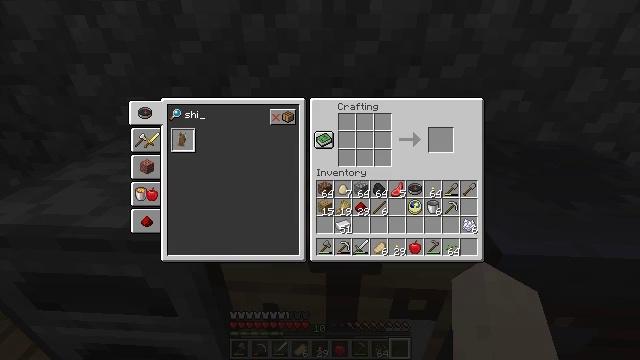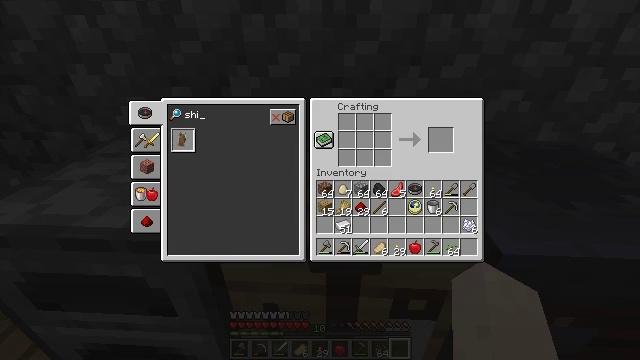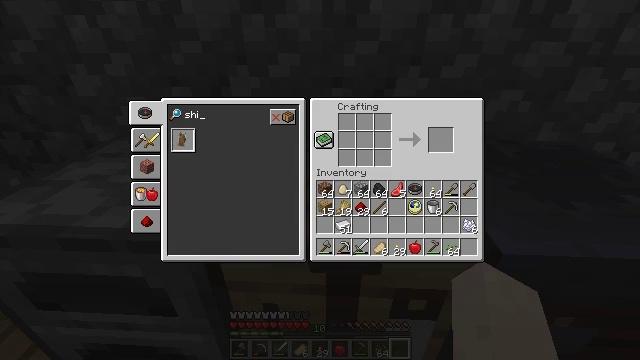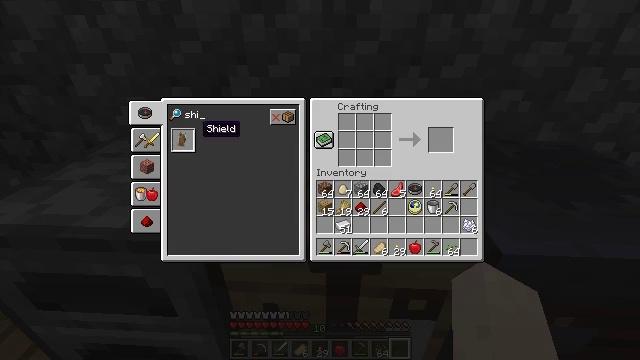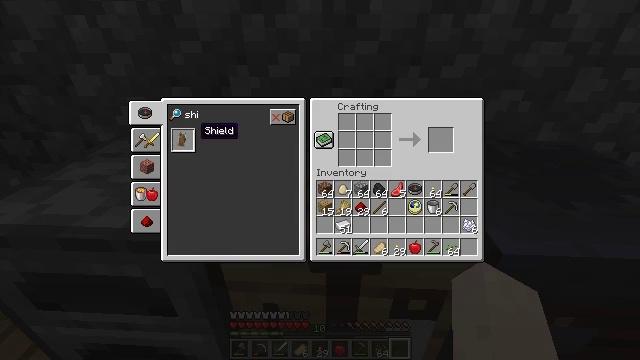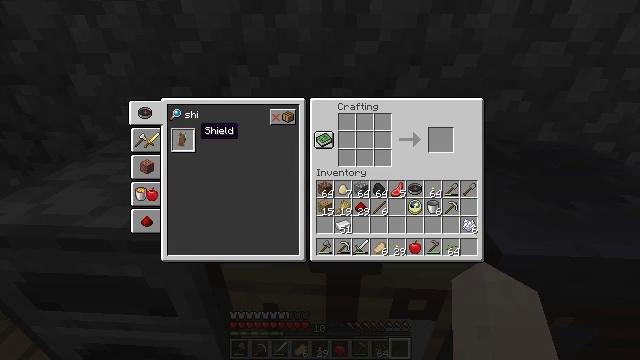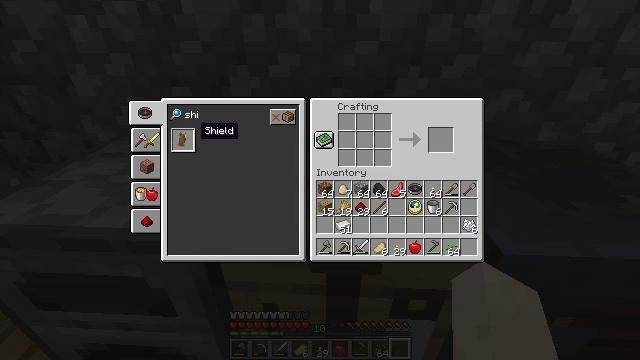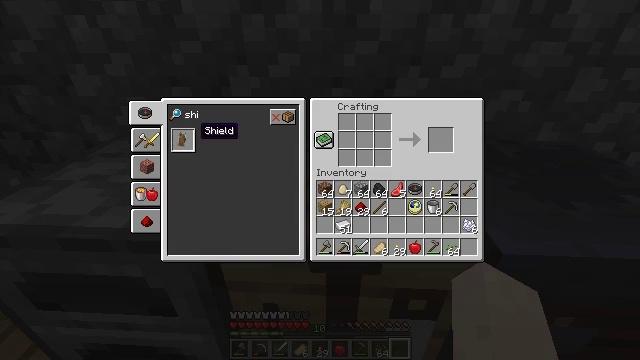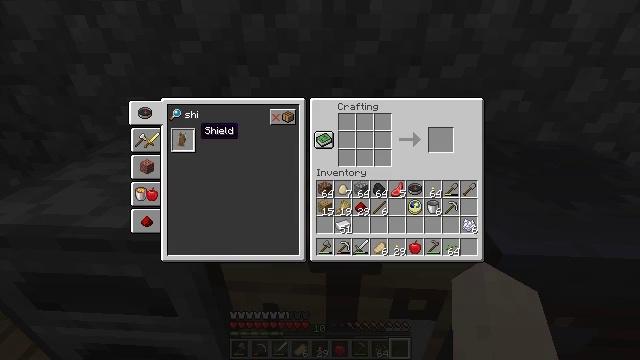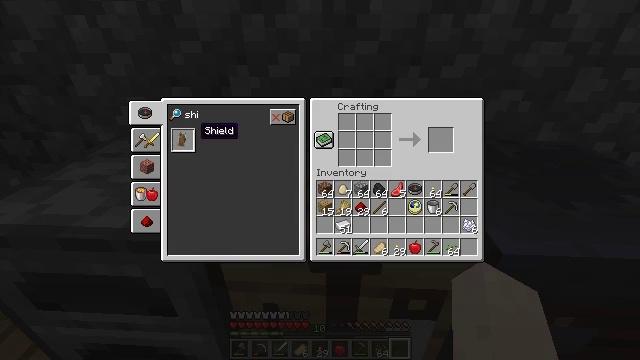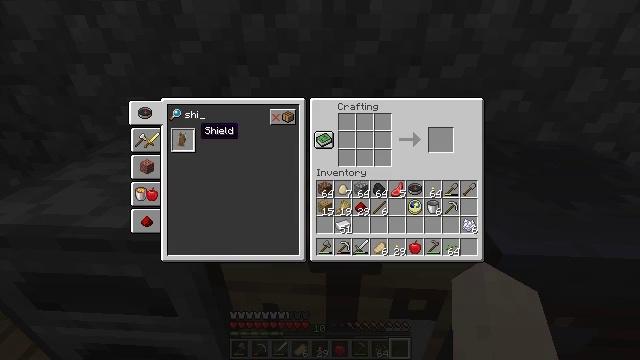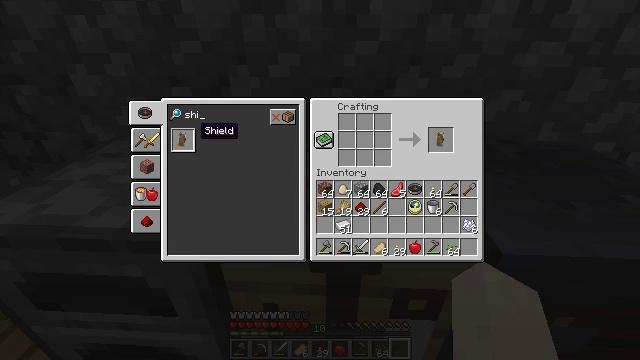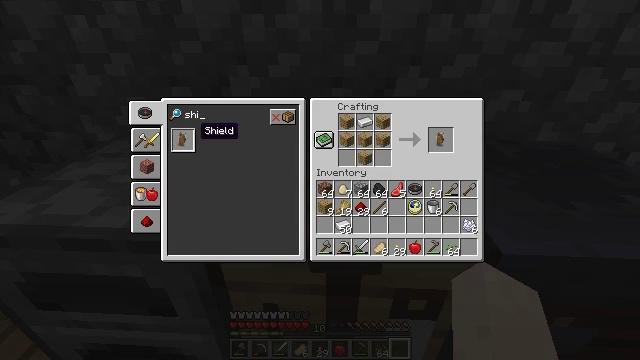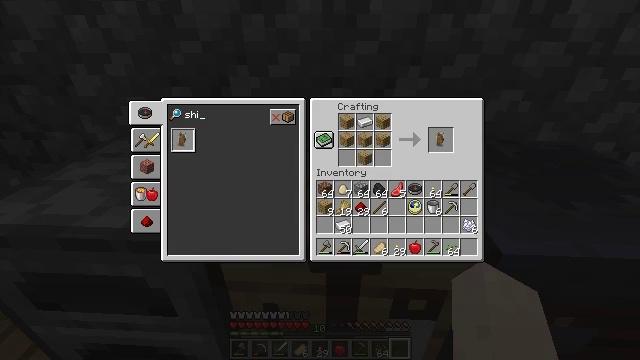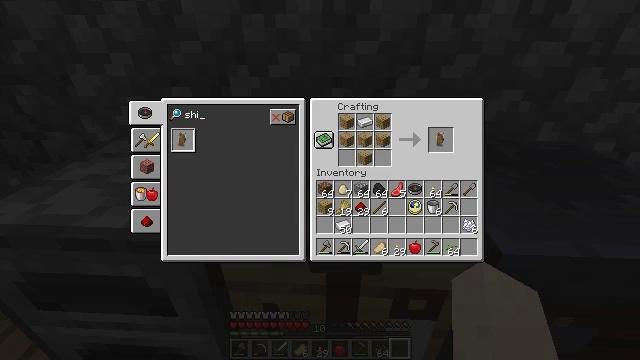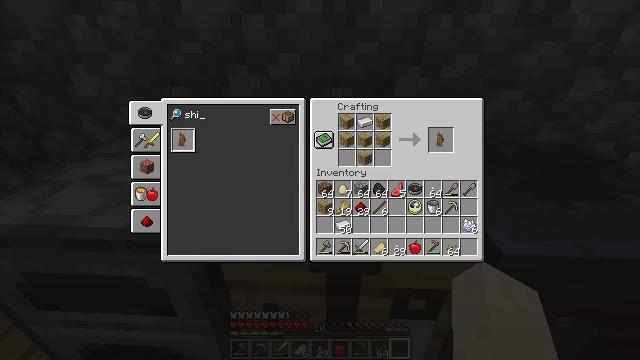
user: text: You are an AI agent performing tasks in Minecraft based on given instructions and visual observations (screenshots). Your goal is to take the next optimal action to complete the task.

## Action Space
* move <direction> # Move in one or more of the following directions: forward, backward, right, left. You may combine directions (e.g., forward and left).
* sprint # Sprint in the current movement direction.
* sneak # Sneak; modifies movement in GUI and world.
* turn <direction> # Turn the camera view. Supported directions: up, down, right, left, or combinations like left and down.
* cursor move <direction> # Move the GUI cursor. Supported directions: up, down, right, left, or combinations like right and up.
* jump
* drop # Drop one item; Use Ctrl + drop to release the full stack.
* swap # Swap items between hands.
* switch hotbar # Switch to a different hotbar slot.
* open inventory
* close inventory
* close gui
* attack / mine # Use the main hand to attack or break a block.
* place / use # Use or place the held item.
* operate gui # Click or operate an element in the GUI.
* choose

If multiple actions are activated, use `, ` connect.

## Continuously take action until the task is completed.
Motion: motion action
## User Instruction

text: Combine wood planks and iron to craft a shield.
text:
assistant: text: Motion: no_op
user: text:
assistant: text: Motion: no_op
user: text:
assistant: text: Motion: no_op
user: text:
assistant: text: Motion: no_op
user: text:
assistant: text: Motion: no_op
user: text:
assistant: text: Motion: operate gui
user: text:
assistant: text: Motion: operate gui
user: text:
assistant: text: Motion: operate gui
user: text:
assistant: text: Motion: no_op
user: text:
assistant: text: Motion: no_op
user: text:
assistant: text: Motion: no_op
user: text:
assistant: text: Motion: no_op
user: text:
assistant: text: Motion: cursor move right and down
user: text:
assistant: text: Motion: cursor move right and down
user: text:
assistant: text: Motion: cursor move right
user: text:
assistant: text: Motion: cursor move right
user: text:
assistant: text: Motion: cursor move right
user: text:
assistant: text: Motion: no_op
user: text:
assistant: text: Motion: no_op
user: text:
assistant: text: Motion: no_op
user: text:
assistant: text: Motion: no_op
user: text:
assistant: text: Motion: no_op
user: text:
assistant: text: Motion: cursor move up
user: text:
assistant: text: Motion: cursor move right
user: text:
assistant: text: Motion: cursor move right
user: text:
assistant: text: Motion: cursor move right
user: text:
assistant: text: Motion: cursor move right
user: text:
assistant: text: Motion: no_op
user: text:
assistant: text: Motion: no_op
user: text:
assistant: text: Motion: no_op